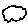
Label: cloud